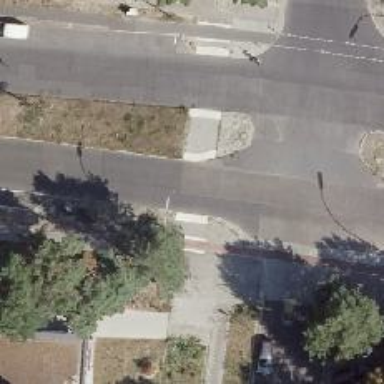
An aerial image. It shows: Secondary road with asphalt surface and cycle track on the right side.